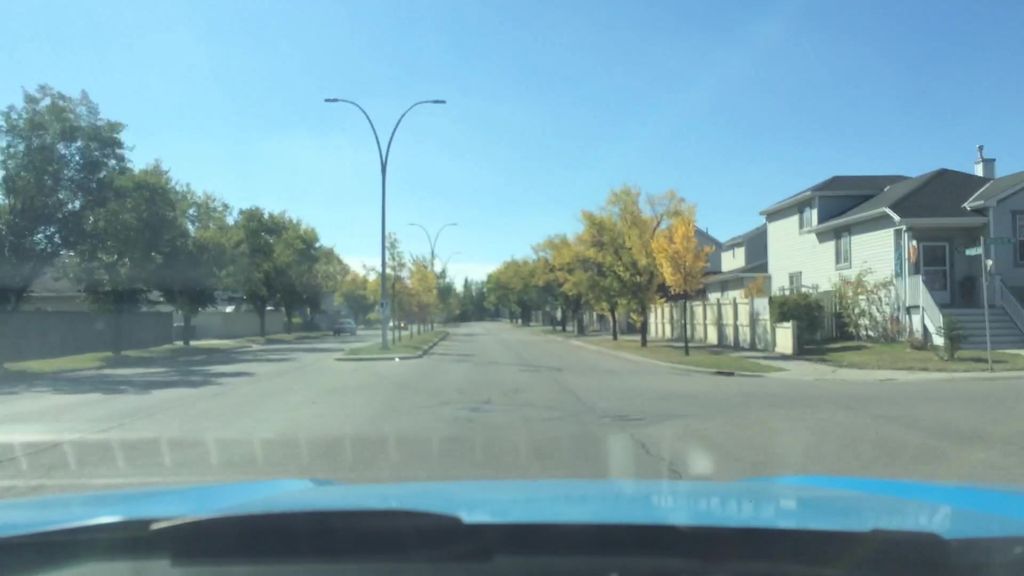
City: calgary